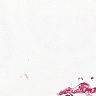
Metastatic tissue present: no